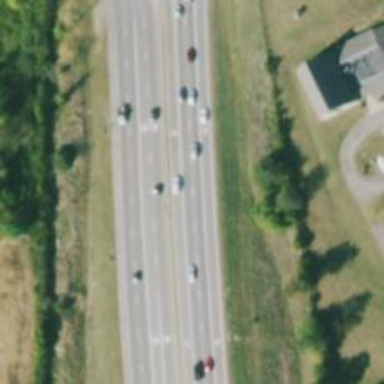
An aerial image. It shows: This image shows trunk highway that functions as expressway.